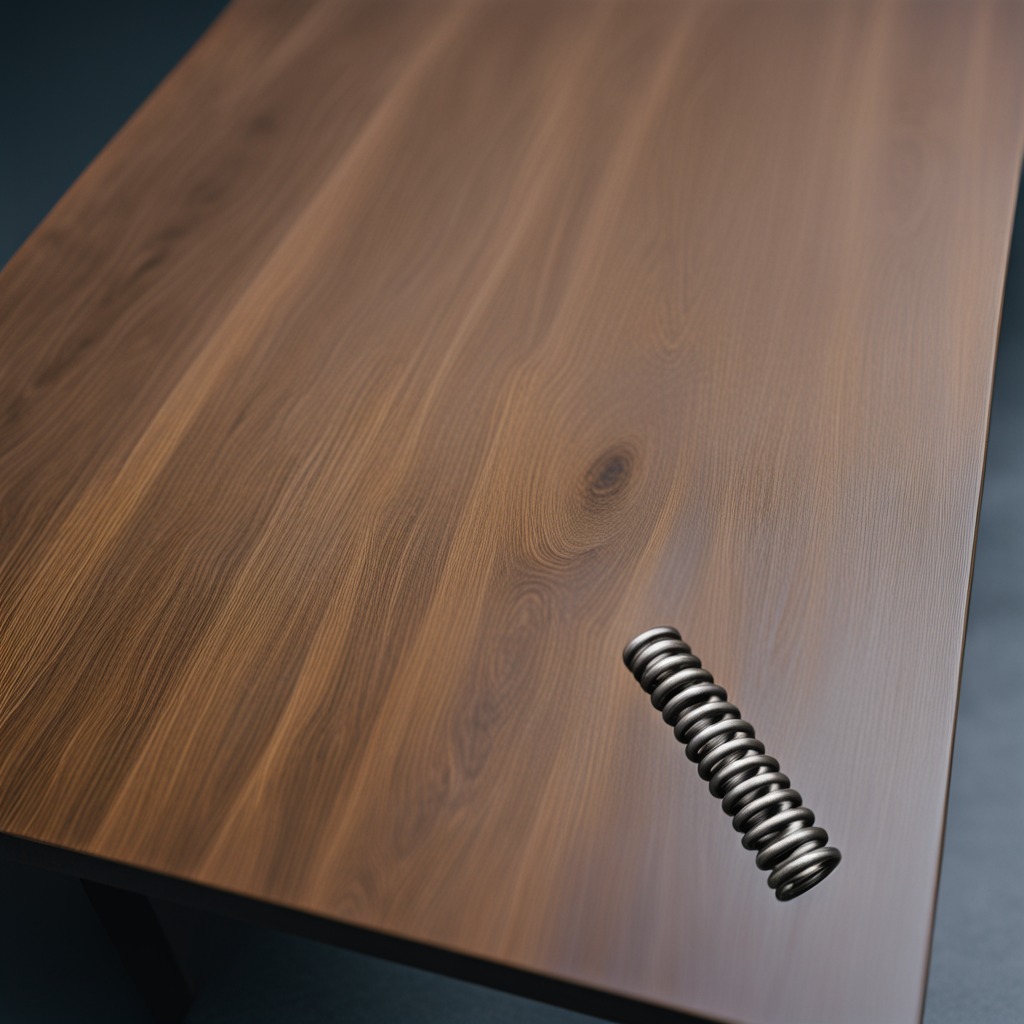
A coiled metal spring lies on the old table.